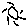
Label: sun